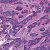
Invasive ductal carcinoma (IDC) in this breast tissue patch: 1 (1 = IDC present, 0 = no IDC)